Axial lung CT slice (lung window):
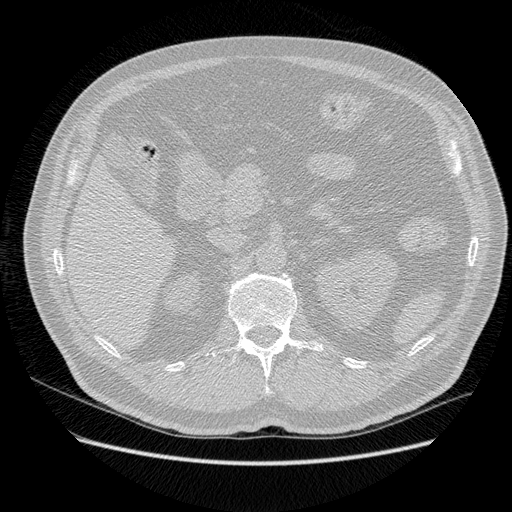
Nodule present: no